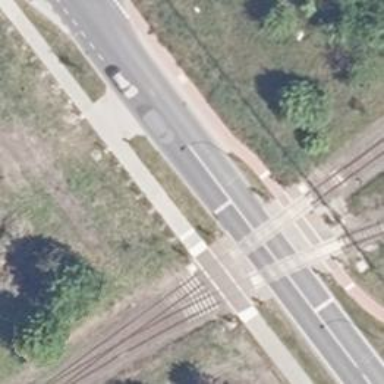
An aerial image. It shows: Level crossing along the railway.